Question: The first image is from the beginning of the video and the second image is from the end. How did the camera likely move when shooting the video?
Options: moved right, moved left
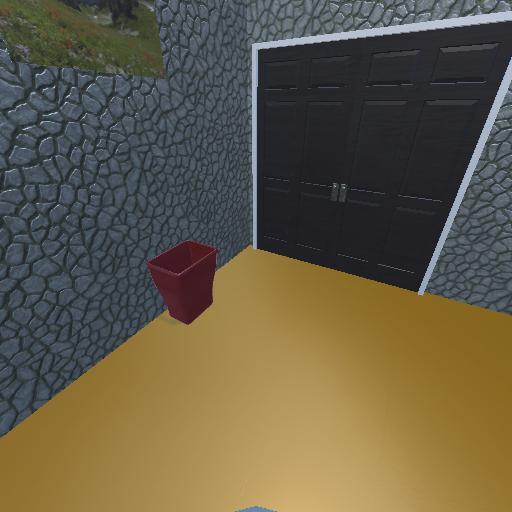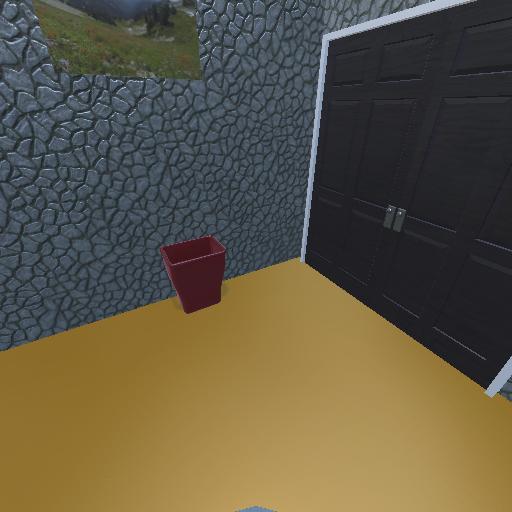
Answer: moved right